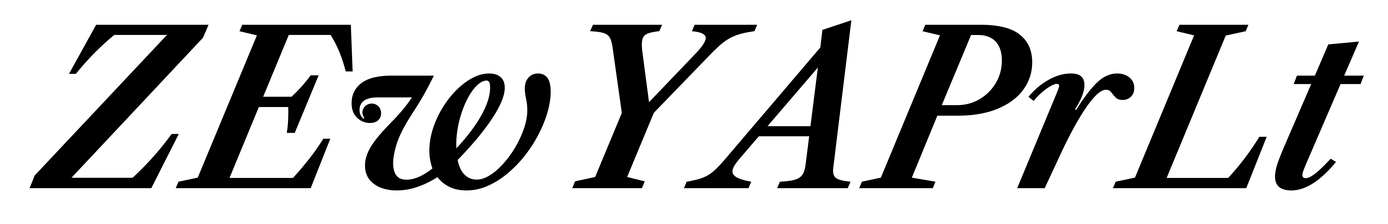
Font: LibreCaslonText-Italic_SemiBold_Italic